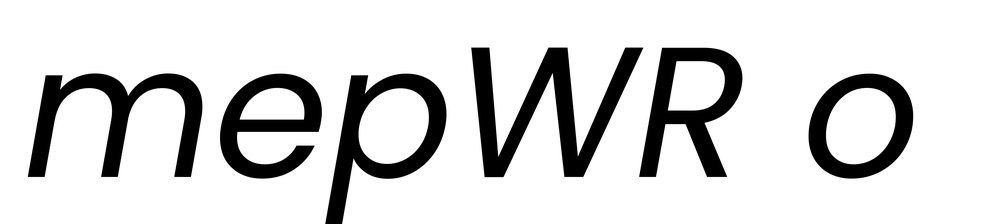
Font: Poppins-Italic